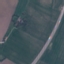
Land use / land cover: Highway